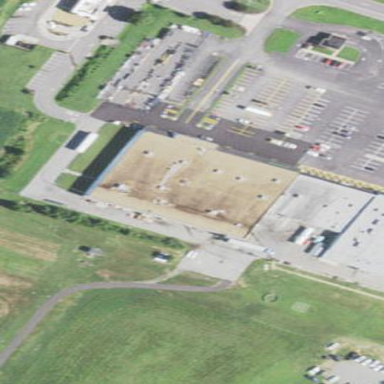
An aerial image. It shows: Retail building that serves as country store.